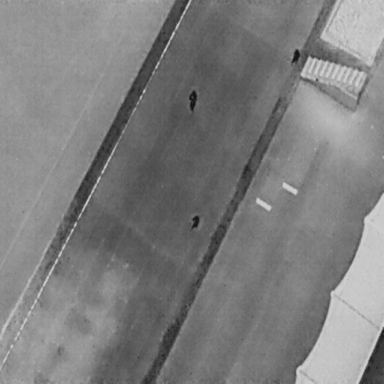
There are three People in the infrared image.